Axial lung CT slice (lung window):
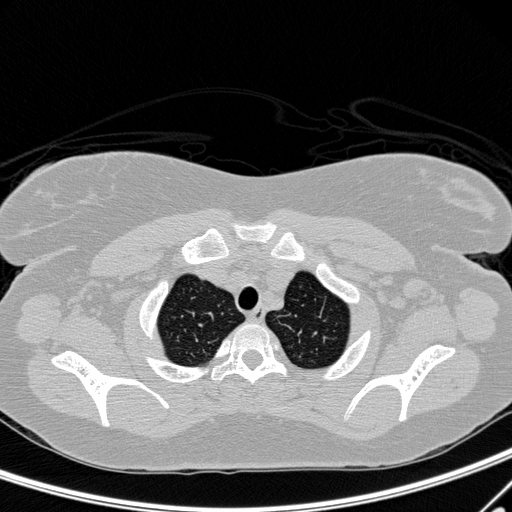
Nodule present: no